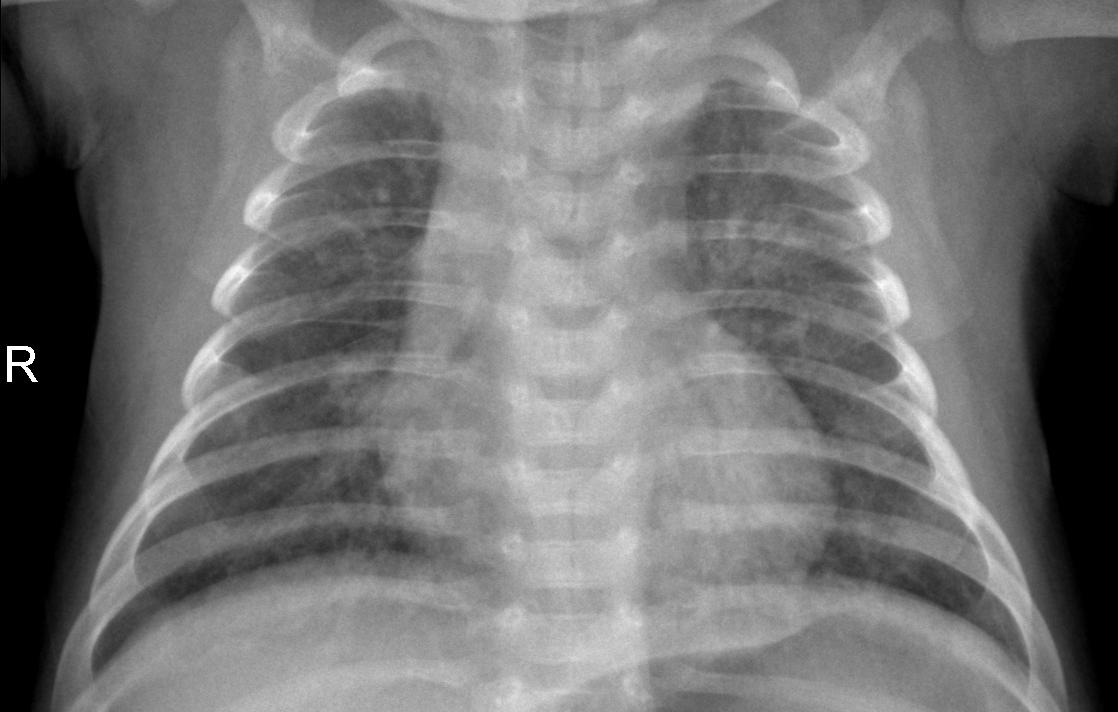
Diagnosis: PNEUMONIA